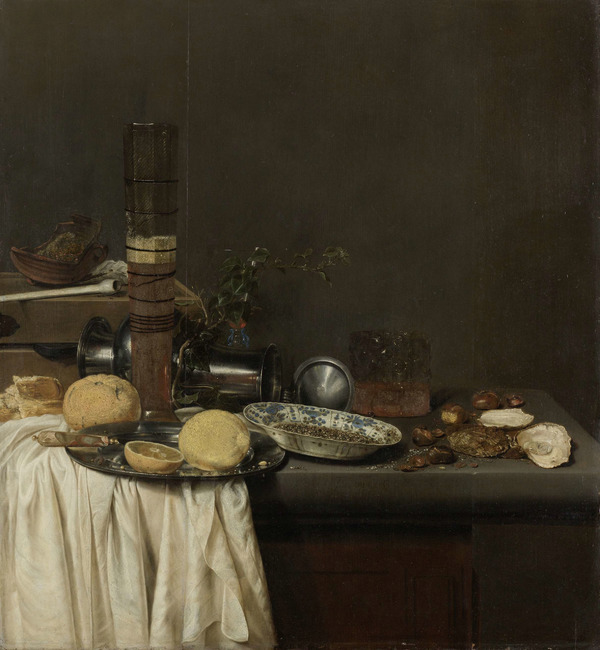
Title: Stilleven met hoog bierglas
Artist: Jan van de Velde (III)
Earliest date: 1647
Latest date: 1647
Genre: painting
Iconography: Tobacco
Keywords: still life, drinking glass, dinnerware, pipe, tobacco, bread, oyster, table carpet